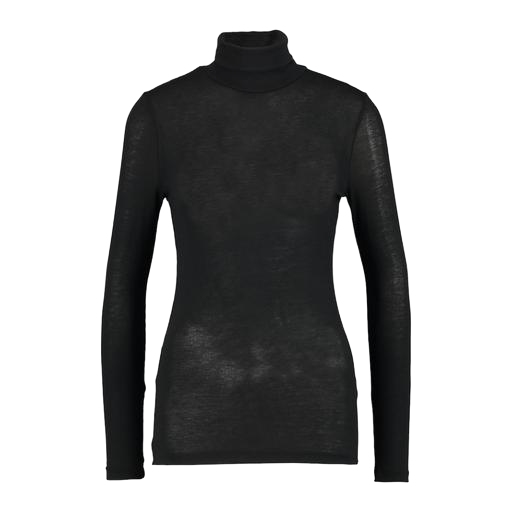
black back turtleneck, black polo-neck top, turtleneck tee, white background